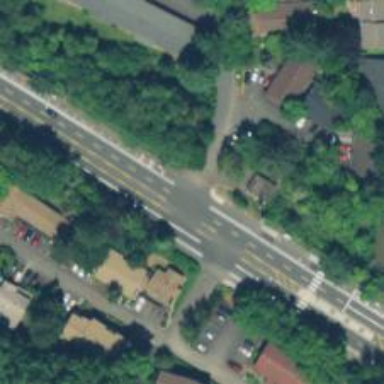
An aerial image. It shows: Unmarked asphalt crossing on cycleway road.